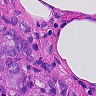
Metastatic tissue present: yes